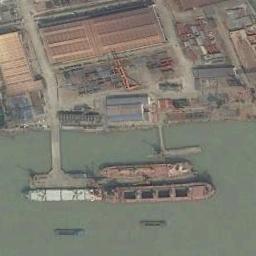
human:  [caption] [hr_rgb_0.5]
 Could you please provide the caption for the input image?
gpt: Many buildings of different sizes and shapes are beside the ships .

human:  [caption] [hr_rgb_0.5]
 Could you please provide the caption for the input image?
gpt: Several white, Orange-red bulk carriers dock at the dock .

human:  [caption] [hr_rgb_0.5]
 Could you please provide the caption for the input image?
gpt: Several ships of different sizes are docked at the cargo terminal and some workshops are on the bank .

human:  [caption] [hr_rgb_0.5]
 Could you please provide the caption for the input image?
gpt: There are two ships in the green water on the shore .

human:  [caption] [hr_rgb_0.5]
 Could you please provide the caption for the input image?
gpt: The ships are at the harbor beside many buildings .